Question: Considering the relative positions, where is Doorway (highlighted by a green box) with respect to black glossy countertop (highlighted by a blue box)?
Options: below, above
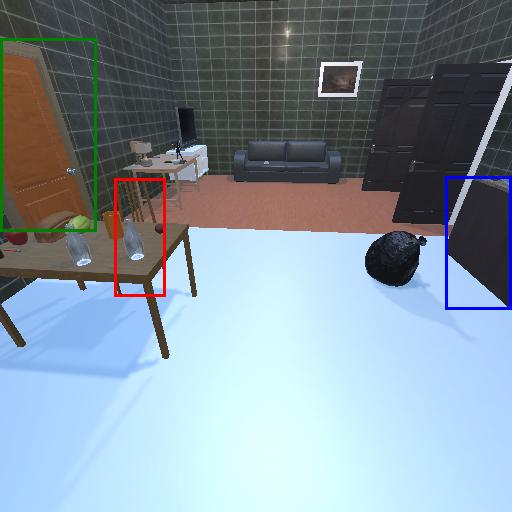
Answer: below